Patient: sex M, age 60
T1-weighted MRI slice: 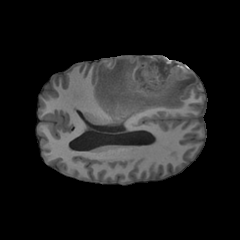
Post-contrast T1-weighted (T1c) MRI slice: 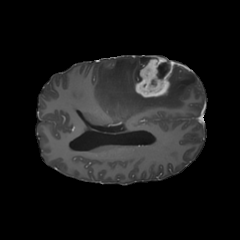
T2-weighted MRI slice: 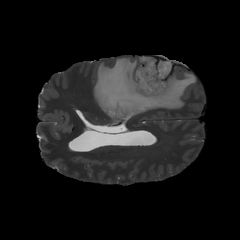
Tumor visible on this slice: yes
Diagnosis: Glioblastoma, IDH-wildtype
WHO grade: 4